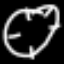
Label: clock